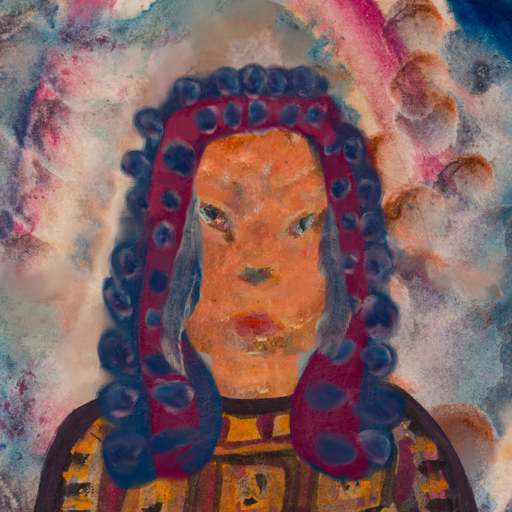
Background: Rupkatha, Head And Neck Front: Boggyland, Face Front: Boggyland, Bust: Doll, Hair Front: Hill_Girl, Head Accessory: Blank, Second Necklace: Blank, Necklace: Blank, Baby: Blank